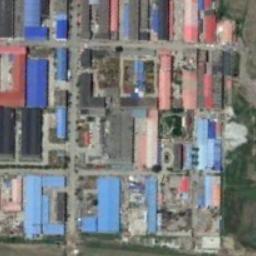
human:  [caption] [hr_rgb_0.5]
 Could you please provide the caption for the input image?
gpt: There are many houses in the industrial area .

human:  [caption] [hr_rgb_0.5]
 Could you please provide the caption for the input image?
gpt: Industrial areas are built in different colors and sizes .

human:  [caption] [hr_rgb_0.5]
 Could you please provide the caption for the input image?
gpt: Neatly planned factories and roads in an industrial area .

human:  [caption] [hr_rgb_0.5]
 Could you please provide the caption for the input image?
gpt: The industrial area has some blue workshops and other colors of workshops and some roads go through the industrial area .

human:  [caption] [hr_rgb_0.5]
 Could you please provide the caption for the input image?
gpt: There are some blue buildings and red buildings on the industrial area .